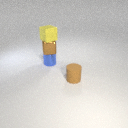
small blue metal cylinder below small brown metal cube